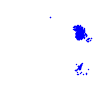
Particle: electron